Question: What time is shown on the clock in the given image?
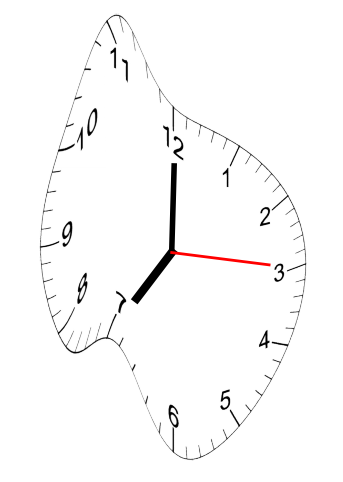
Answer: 07:00:15